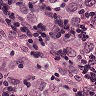
Metastatic tissue present: yes